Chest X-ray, AP view. Patient: 46 years old, sex M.
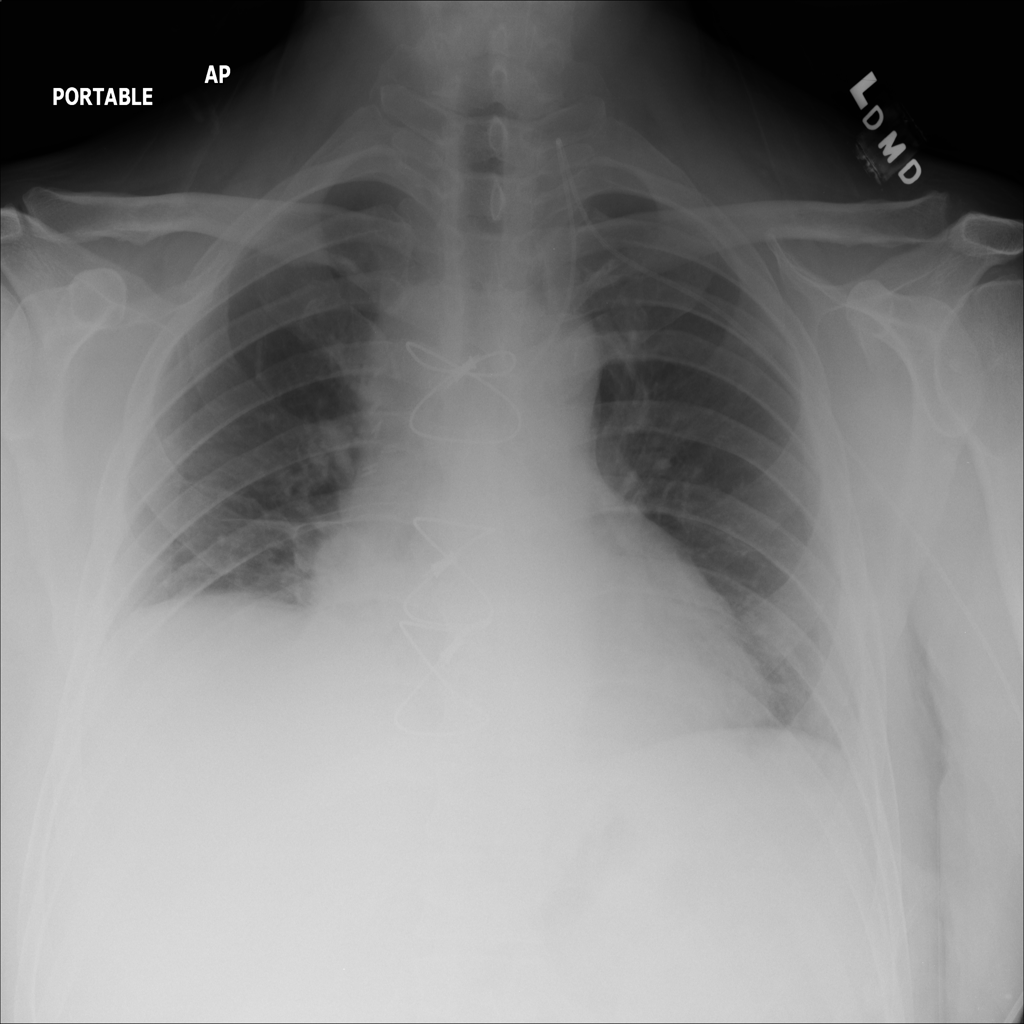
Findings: No Finding